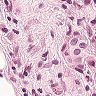
Metastatic tissue present: yes